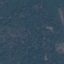
Land use / land cover: Forest